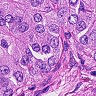
Metastatic tissue present: yes